Question: it seems the background color of the ios buttons in tabris is incorrect. On the picture below, the winter button is on the bottom yellow. The screenshot is from the ButtonControlsDemo. Is there a way to change this color ?

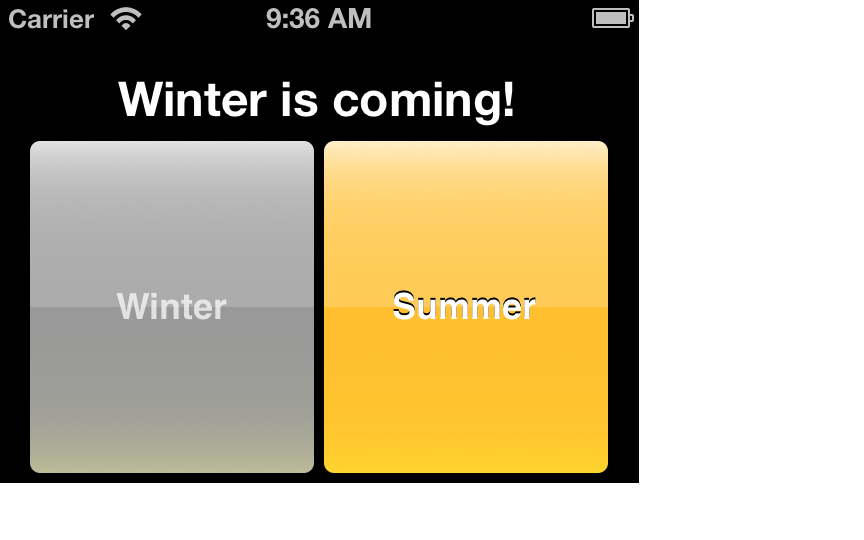
Answer: This effect is caused by the "caustic highlight color".
Here is a good explanation: <URL>
Right now this works as intended. I'll put this on our issues list for improvements - but I can not guarantee a fix for the 1.0 release.